Question: I have an issue with my navigation bar, the UIBarButtonItem is not correctly vertically aligned. I don't know why because I'm using a simple UIBarButtonItem and not a custom view. See my code below and thanks for your help!
'''
UIBarButtonItem *newGameItem = [[UIBarButtonItem alloc] initWithTitle:@"New Game" style:UIBarButtonItemStyleDone target:self action:@selector(newGame)];
self.navigationItem.rightBarButtonItem = newGameItem;
'''

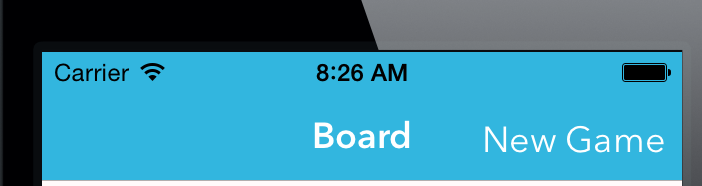
Answer: Actually there are couple ways to align the bar buttons.
Try to adjust the button title position with this:
'''
[self.navigationItem.rightBarButtonItem setTitlePositionAdjustment:UIOffsetMake(-10, -10)
forBarMetrics:UIBarMetricsDefault];
'''
-10 -10 - just for example
you can initialize your 'newGameItem' with custom 'UIButton'. The custom button is a subclass of UIButton with this method overridden
'''
- (UIEdgeInsets)alignmentRectInsets {
return UIEdgeInsetsMake(0, -10, 0, 15.0f); // here you can play with values to align your button properly
}
'''
then initialize your 'newGameItem'
'''
CustomBarButton *button = [CustomBarButton buttonWithType:UIButtonTypeCustom];
[button setTitle:@"New game" forState:UIControlStateNormal];
button.frame = CGRectMake (0, 0, 60, 40);
[button addTarget:self action:@selector(newGame) forControlEvents:UIControlEventTouchUpInside];
UIBarButtonItem *newGameItem = [[UIBarButtonItem alloc] initWithCustomView:button];
self.navigationItem.rightBarButtonItem = newGameItem;
'''